Question: We have several devices where I work (mostly <URL>
When someone saves changes on the device (using my app that writes data to the SQL Server), the Serial Number is sent along with it so we can track what devices are in use where.
Each device has a 'Serial Number', and I have to physically (i.e. manually) write that into the 'Device name' field, which I can read. Working code here if anyone wants to know how:
'''
static string deviceId = null;
public static string DeviceName {
get {
if (String.IsNullOrEmpty(deviceId)) {
using (RegistryKey key = Registry.LocalMachine.OpenSubKey("Ident", true)) {
try {
deviceId = key.GetValue("Name", "[Unnamed]").ToString();
} catch (Exception e) {
ErrorWrapper("GetDeviceName", e);
deviceId = Dns.GetHostName();
} finally {
key.Flush();
key.Close();
}
}
}
return deviceId;
}
}
'''
I do not like the manual (i.e. Fat Finger prone) Serial Number entry. Is there some call to query the device's Serial Number, or is that vendor specific?
Datamax does make an SDK that is specific to their devices, but we don't want our applications tied down to any one manufacturer (we are already tied down to VS2008).

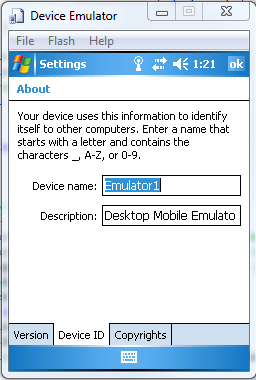
Answer: I'd start by trying to P/Invoke to get the device ID ('KerneIoControl' with 'IOCTL_HAL_GET_DEVICEID') and see if it matches the serial number you're after. <URL>.